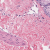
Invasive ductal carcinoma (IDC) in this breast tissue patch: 0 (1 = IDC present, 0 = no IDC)